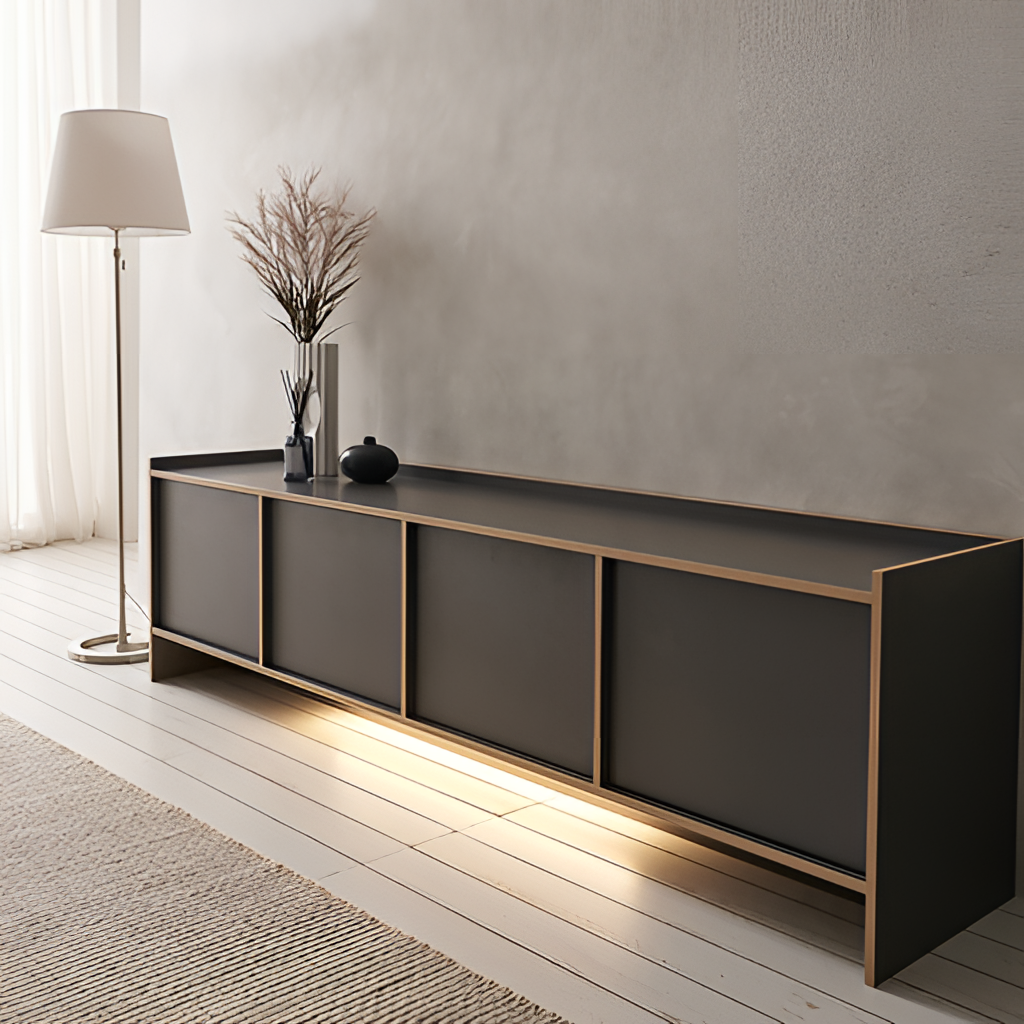
wood sideboard, living room, wood flooring, with plank pattern, gray paint wallpaper, with solid pattern, minimalist